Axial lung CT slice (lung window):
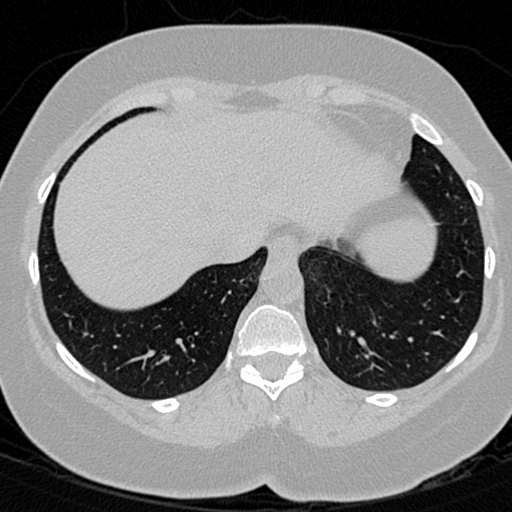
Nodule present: no